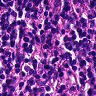
Metastatic tissue present: no